Aerial crown-view tile of a tropical tree (Barro Colorado Island, Panama), acquired 20240611:
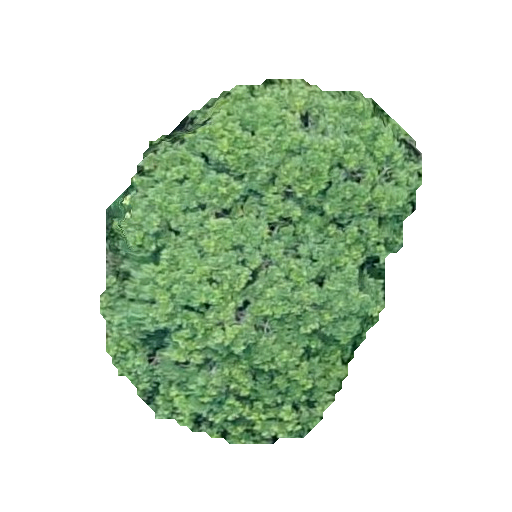
Species: Simarouba amara
GBIF accepted scientific name: Simarouba amara
Crown area: 134.162 m²